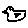
Label: bird